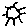
Label: sun